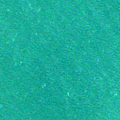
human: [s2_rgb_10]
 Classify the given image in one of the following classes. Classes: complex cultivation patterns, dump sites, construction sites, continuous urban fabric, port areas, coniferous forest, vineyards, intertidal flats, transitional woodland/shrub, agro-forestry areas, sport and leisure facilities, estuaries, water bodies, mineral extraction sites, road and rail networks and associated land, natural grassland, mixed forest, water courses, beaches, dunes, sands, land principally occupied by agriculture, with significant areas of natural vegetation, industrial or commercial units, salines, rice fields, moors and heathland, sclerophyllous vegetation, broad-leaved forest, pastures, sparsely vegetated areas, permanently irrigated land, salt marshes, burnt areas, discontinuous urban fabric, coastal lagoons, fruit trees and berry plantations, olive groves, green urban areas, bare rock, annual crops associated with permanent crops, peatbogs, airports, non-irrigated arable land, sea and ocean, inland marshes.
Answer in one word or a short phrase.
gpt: sea and ocean